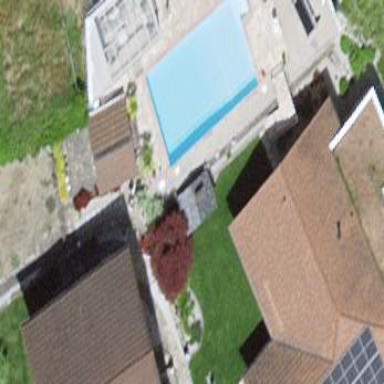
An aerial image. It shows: Swimming pool located in leisure land.